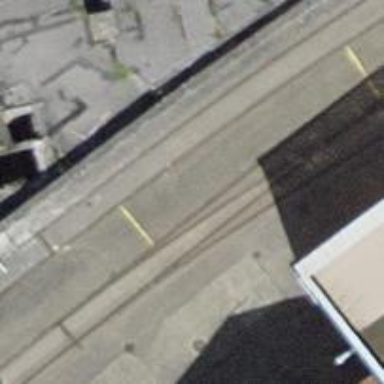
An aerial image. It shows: Railway switch.